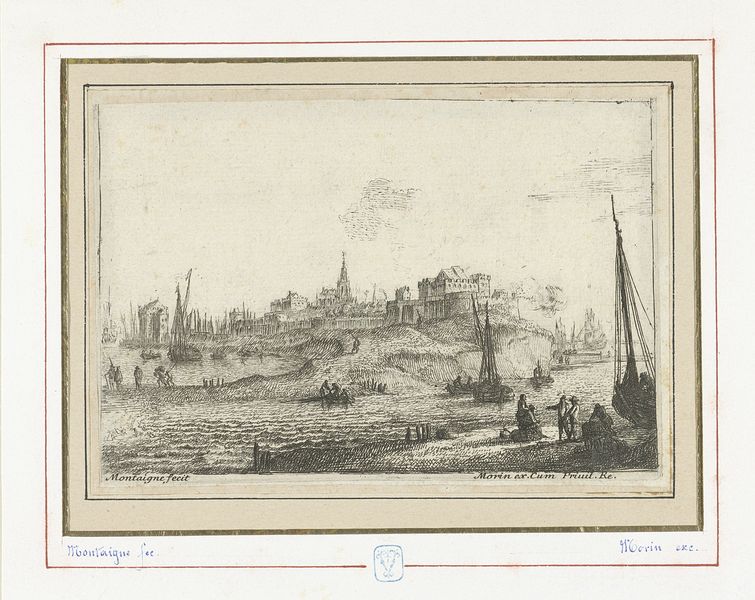
Titel: Stad op schiereiland
Künstler: Matthieu van Plattenberg
Standort: Amsterdam
Institution: Rijksmuseum
Schlagwörter: meer, kirchturm, sitzen, stadt, ufer, leute, stehen, kirche, personen, boote, schiffe, wellen, hafen, dünung, dom, festung, stadtmauer, dühnung, alter hafen